Interaction volume radius: 10 \u00c5
Interaction volume height: 20 \u00c5
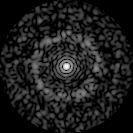
Disorder parameter: 0.8255